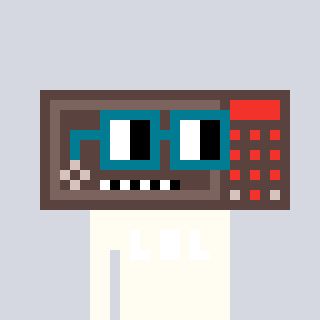
a pixel art character with square dark green glasses, a wallsafe-shaped head and a grayscale-colored body on a cool background